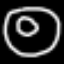
Label: donut